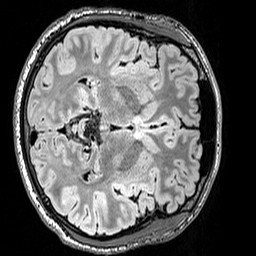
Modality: FLAIR
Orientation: axial
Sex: male
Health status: ill
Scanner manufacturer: siemens
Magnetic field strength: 3 T
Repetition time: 5 s
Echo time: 0.388 s